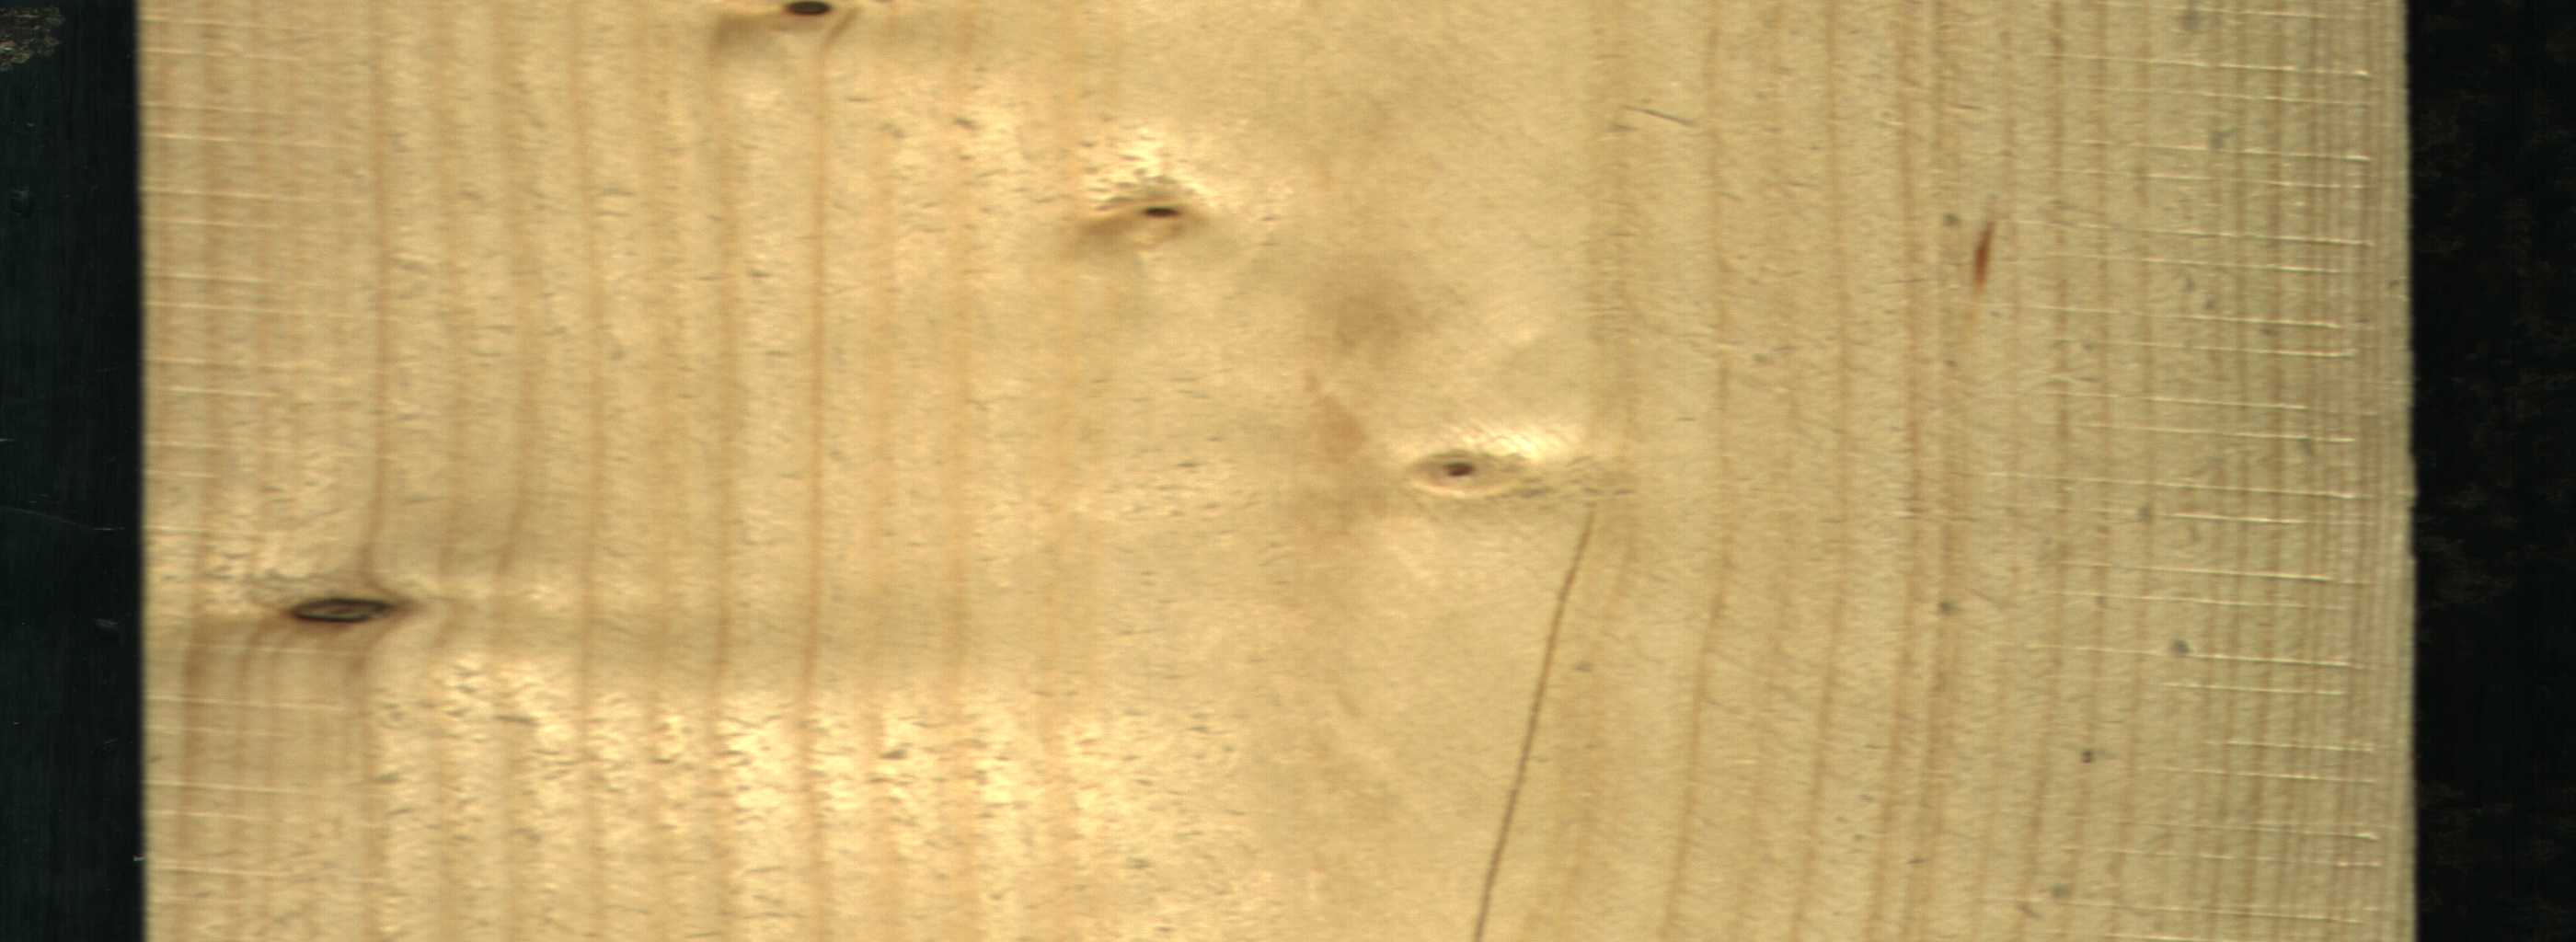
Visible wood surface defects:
Crack
Dead_Knot
Dead_Knot
Live_Knot
Live_Knot
Live_Knot